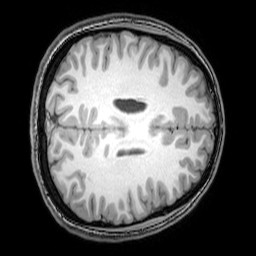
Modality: T1w
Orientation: axial
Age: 24
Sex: male
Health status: healthy
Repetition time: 0.081 s
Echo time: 0.037 s